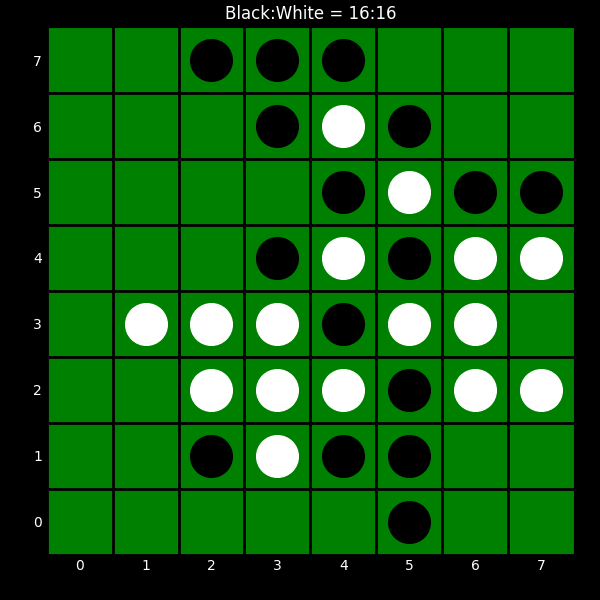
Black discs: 16
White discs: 16